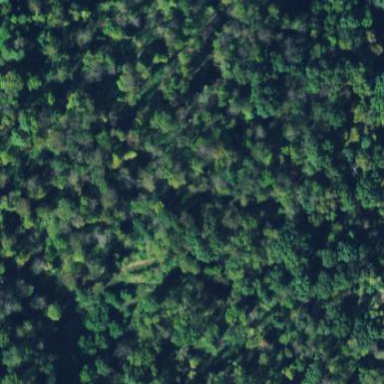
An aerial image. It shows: Forest with mix of leaf types.